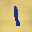
Label: 1